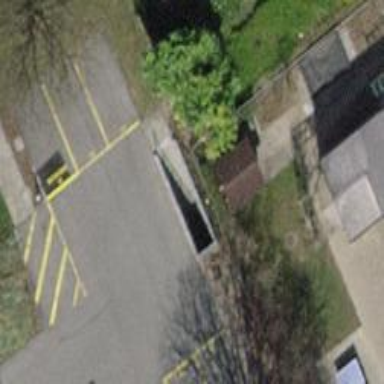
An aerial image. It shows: Footway made of paving stones.